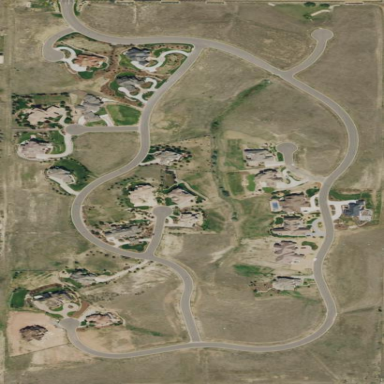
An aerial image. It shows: Residential area consisting of single-family homes.